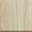
Piece: xx